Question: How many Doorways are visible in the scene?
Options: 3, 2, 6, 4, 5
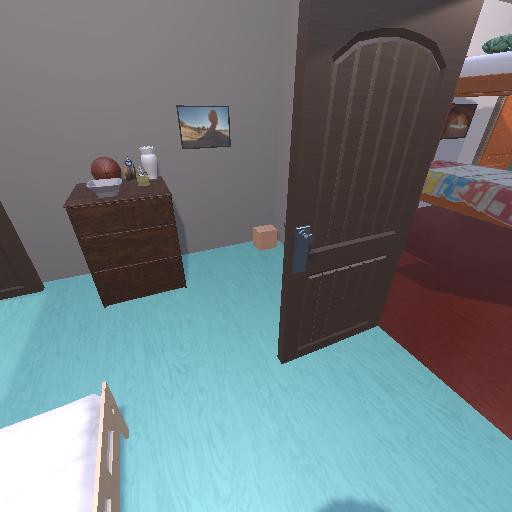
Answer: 3